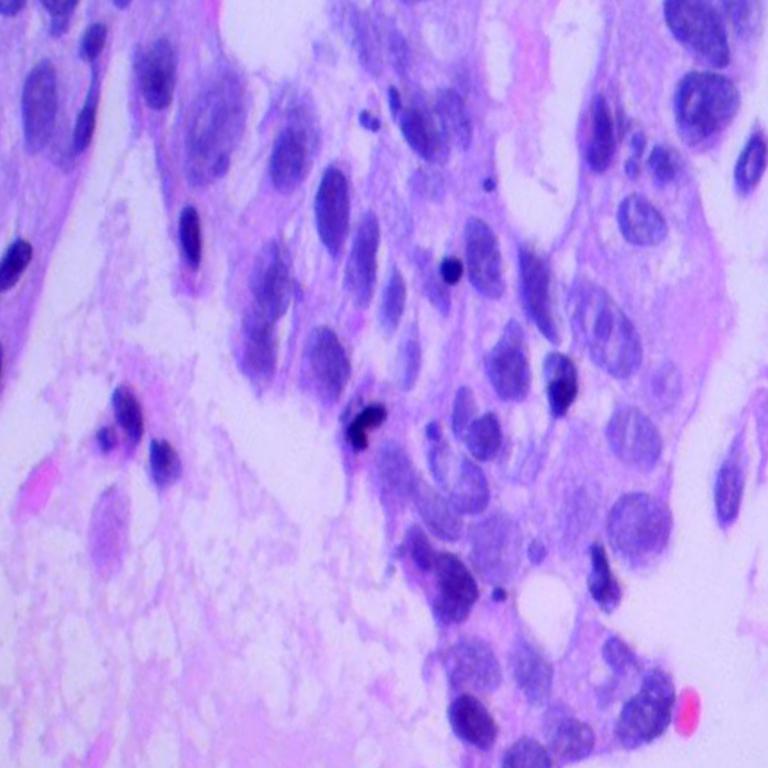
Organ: lung
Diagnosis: adenocarcinomas